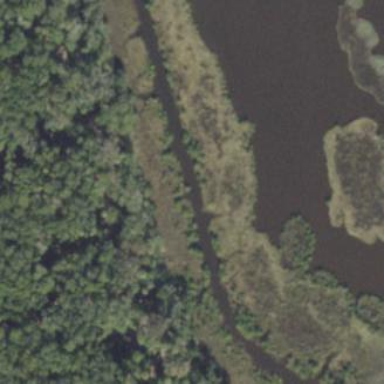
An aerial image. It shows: Wetland area.